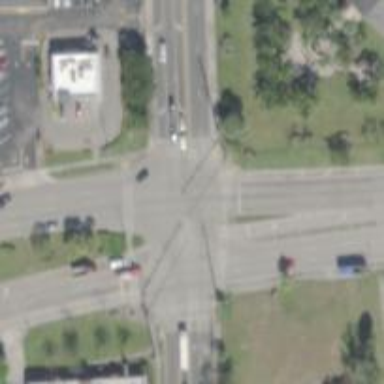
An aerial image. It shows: Crossing on cycleway.